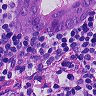
Metastatic tissue present: yes